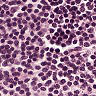
Metastatic tissue present: no